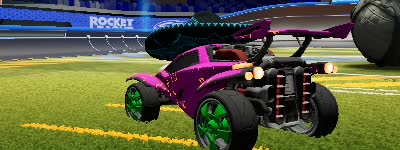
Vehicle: octane